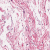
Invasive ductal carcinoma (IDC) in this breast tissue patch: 0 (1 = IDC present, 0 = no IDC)